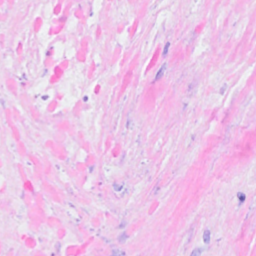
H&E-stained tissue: Breast